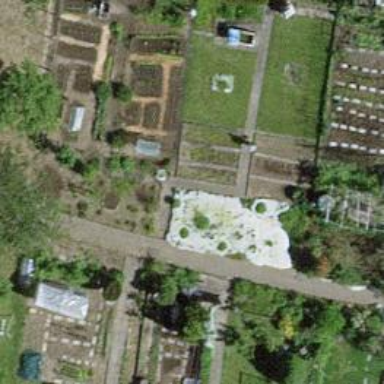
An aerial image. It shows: Garden area designated for leisure land.